Field crop: maize
Growth stage: 2
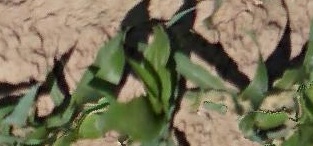
Species: maize